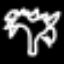
Label: palm tree